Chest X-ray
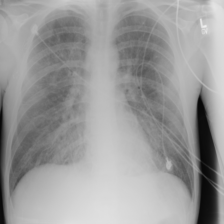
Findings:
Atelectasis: negative
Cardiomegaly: negative
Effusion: negative
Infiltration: negative
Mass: negative
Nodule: negative
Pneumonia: negative
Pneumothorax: negative
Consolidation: negative
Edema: negative
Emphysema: negative
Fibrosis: negative
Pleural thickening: negative
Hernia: negative